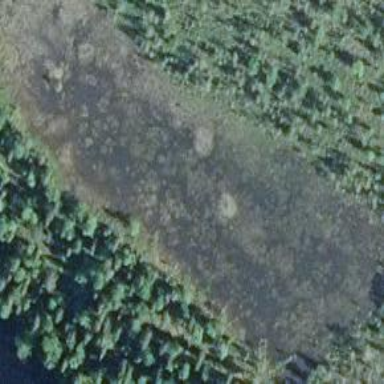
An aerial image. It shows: Fen wetland area.